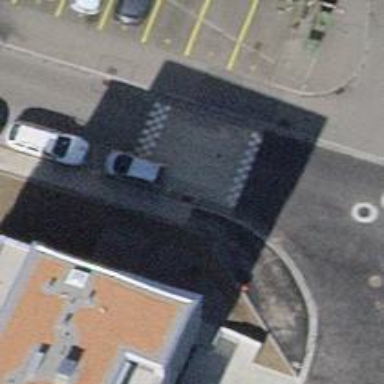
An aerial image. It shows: Traffic cushion.